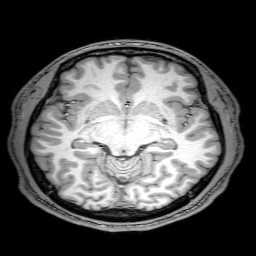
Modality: T1w
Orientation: coronal